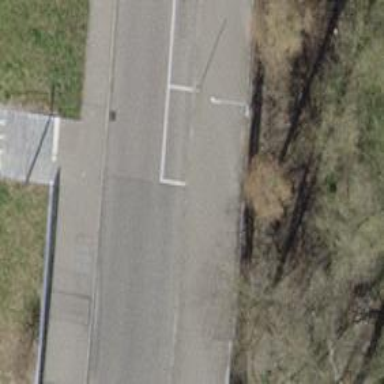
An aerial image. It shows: Raised kerb.